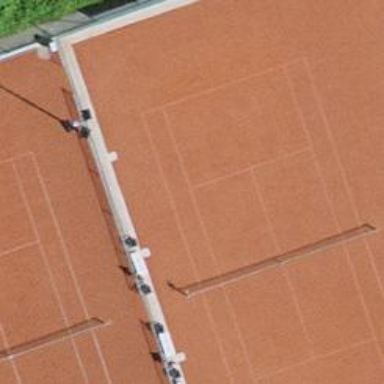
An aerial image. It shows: Tennis court on pitch designated for leisure land.